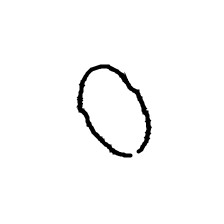
Shape: circle